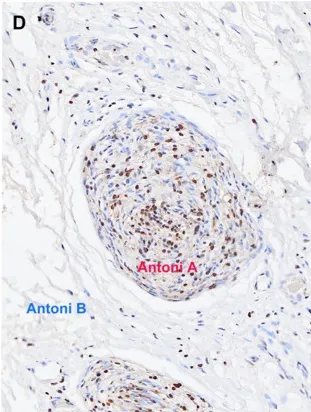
Final pathology of penile mass specimen excised during operation. Immunohistochemistry stain: (C) Diffuse expression of S100.
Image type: pathology (immunostaining)